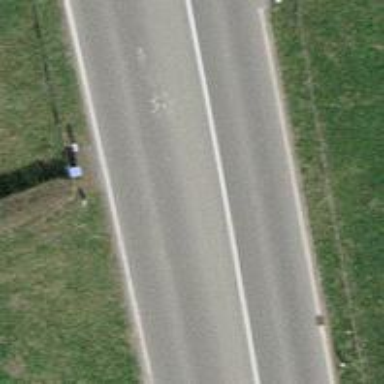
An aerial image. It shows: Secondary road with asphalt surface.